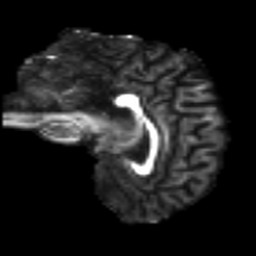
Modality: FA
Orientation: sagittal
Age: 24
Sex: female
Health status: ill
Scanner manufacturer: siemens
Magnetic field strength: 3 T
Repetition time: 6.5 s
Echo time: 0.062 s